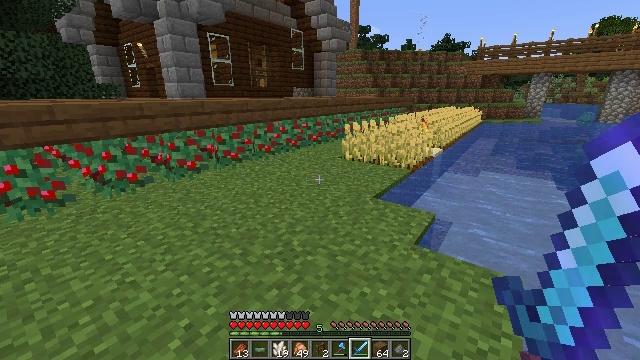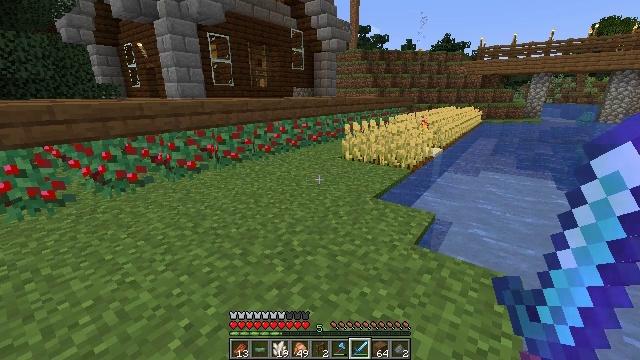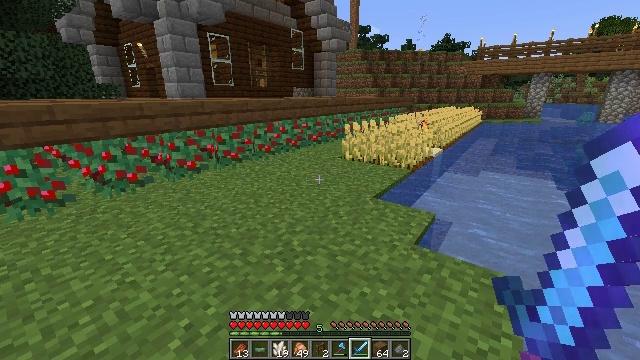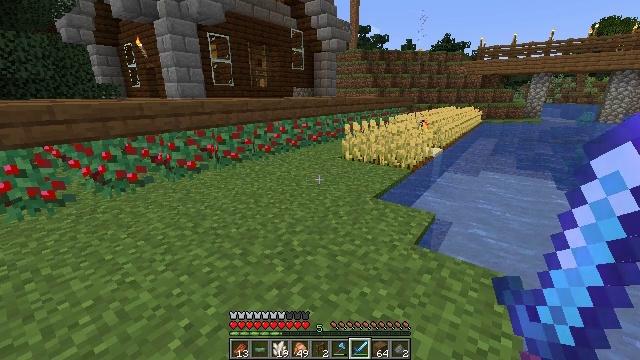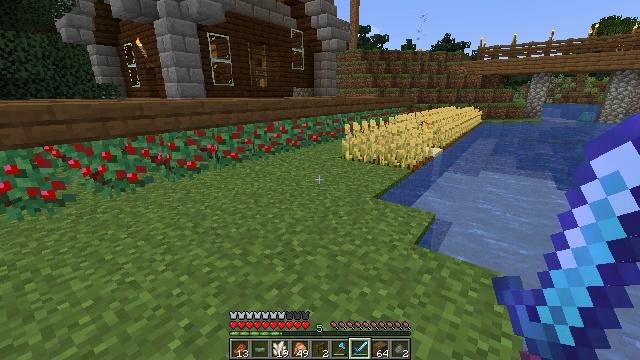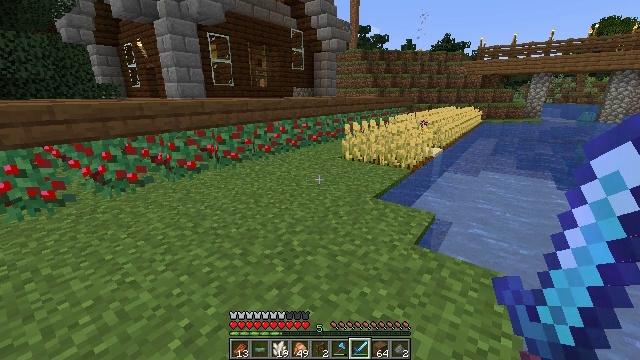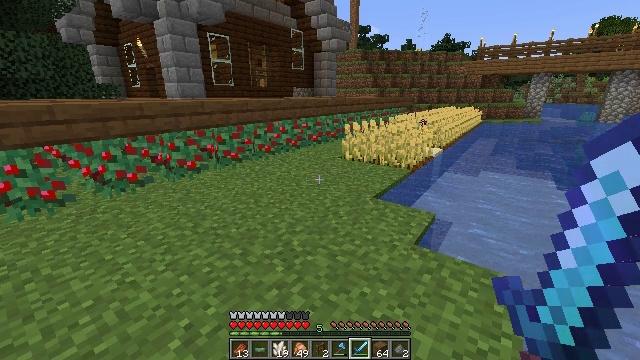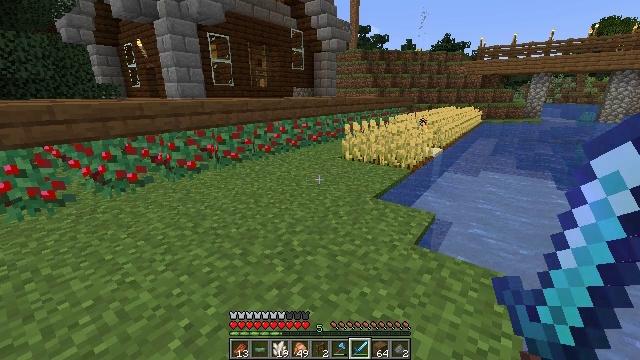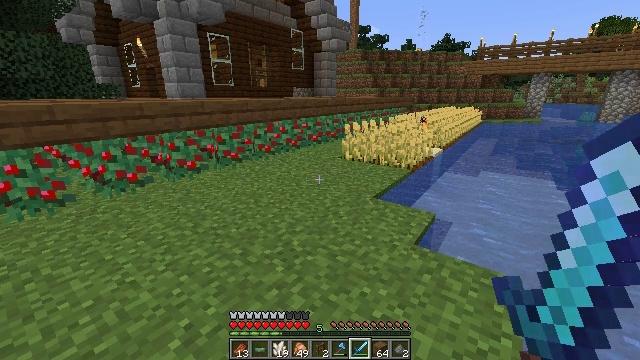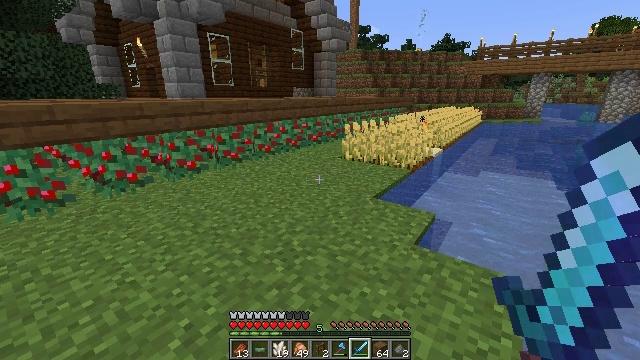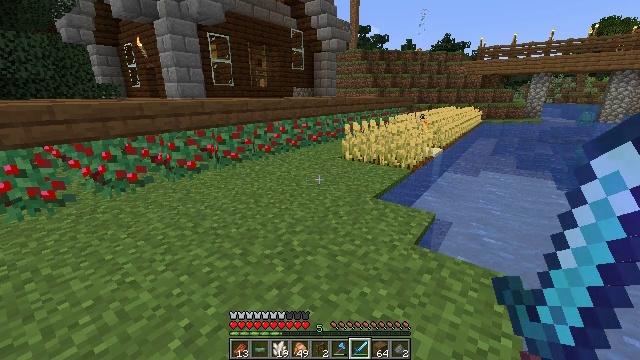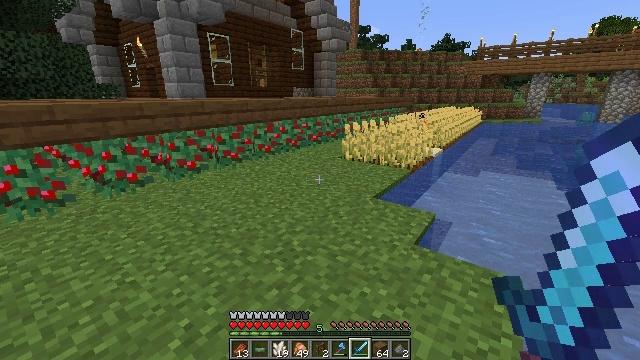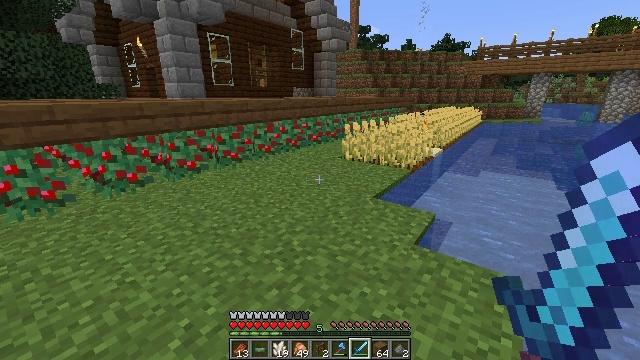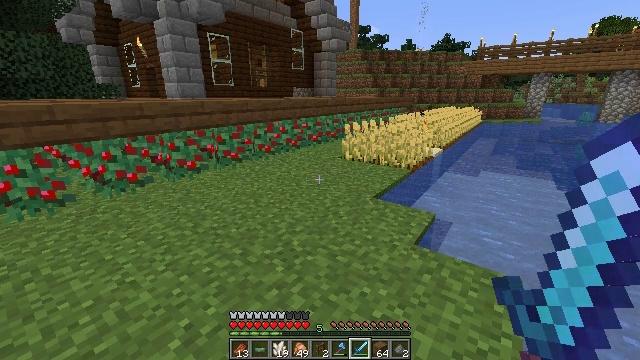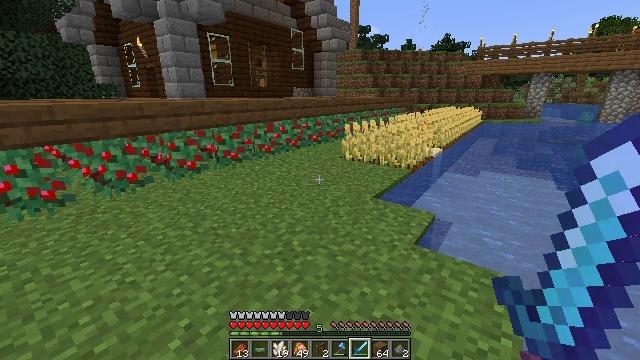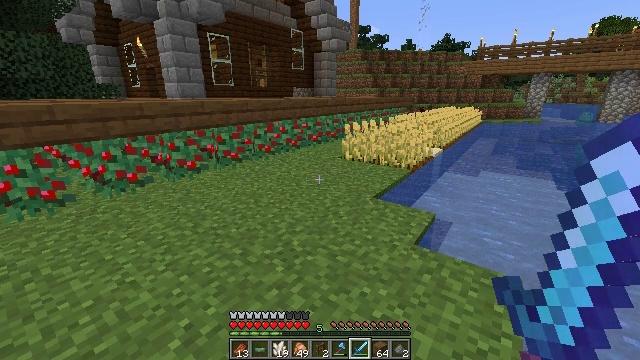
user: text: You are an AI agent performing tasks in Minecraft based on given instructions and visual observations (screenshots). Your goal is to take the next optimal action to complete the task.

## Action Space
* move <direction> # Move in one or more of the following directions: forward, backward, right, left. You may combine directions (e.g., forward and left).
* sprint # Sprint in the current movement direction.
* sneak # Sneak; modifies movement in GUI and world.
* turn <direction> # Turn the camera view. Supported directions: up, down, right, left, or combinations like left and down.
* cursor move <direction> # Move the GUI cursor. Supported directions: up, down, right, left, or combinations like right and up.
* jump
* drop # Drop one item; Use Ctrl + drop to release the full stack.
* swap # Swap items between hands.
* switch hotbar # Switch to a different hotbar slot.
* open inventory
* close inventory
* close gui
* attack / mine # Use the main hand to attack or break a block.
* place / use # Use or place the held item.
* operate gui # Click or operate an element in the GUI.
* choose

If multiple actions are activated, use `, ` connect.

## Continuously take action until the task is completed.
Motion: motion action
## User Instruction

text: Collect wheat crops.
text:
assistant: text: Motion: no_op
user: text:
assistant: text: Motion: no_op
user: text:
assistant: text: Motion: no_op
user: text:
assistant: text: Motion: no_op
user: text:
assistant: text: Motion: no_op
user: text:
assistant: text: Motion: no_op
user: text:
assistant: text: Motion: no_op
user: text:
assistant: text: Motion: no_op
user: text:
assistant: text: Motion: no_op
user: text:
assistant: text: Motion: no_op
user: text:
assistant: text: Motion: no_op
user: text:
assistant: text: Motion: no_op
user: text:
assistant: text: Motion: no_op
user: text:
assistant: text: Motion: no_op
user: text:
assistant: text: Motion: no_op
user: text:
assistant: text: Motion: no_op
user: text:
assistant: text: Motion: no_op
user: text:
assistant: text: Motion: no_op
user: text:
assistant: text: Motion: no_op
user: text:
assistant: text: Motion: no_op
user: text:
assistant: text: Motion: no_op
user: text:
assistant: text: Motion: no_op
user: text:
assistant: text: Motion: no_op
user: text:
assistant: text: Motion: no_op
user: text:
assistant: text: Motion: no_op
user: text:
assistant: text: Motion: no_op
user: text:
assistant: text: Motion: no_op
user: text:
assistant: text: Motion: no_op
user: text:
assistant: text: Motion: no_op
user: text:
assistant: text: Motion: no_op